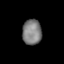
Tissue: lung
Cell type: Others
Senescence score: 0.6497
Nuclear area (px): 477
Mean DAPI intensity: 125.69